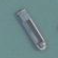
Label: Sand_carrier